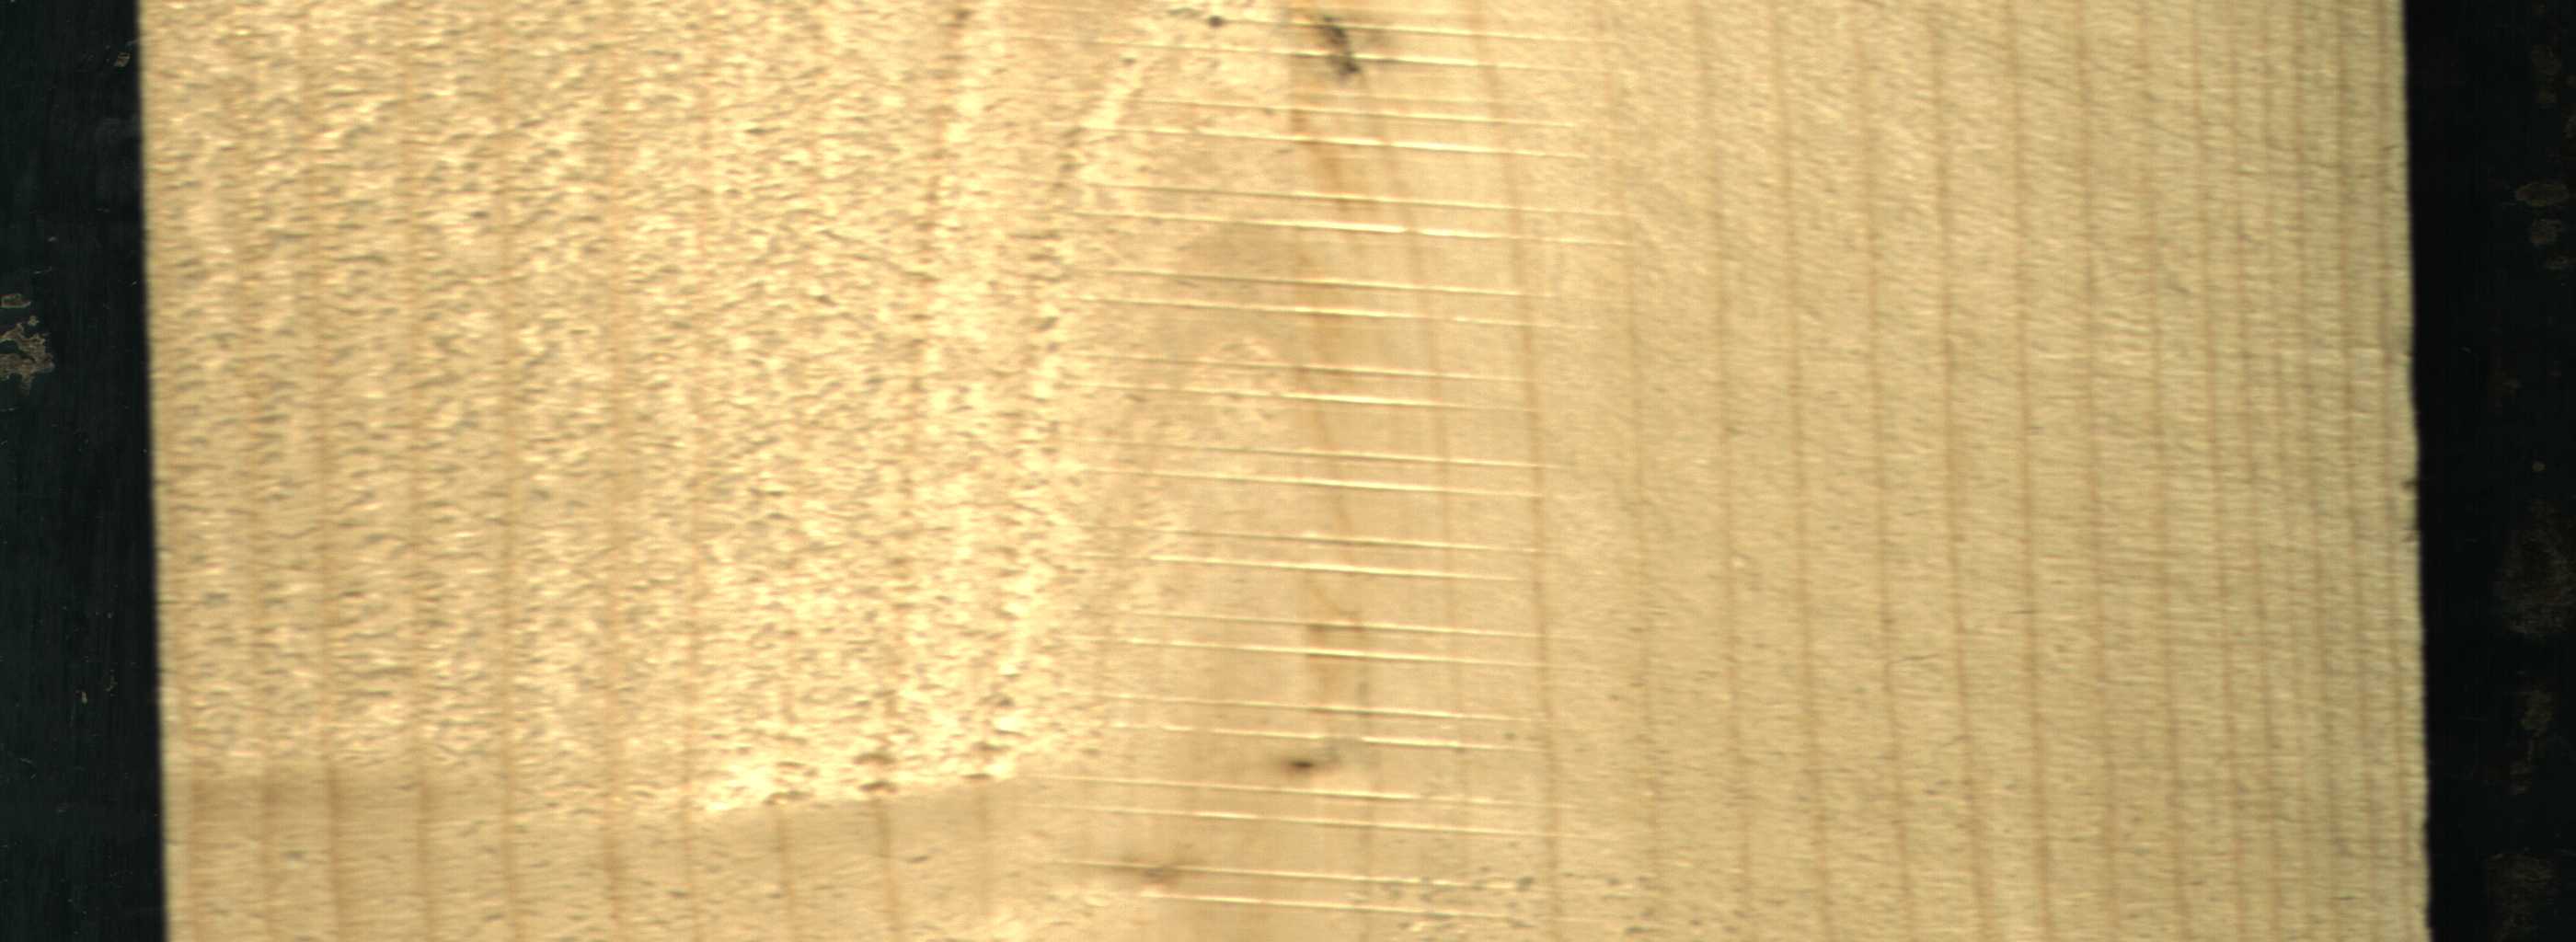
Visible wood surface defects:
Live_Knot